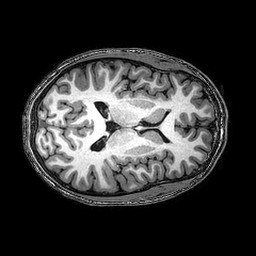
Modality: T1w
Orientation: axial
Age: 24
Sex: male
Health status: healthy
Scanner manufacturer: philips
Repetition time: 0.00825 s
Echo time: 0.0038 s